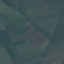
Land use / land cover class: Pasture